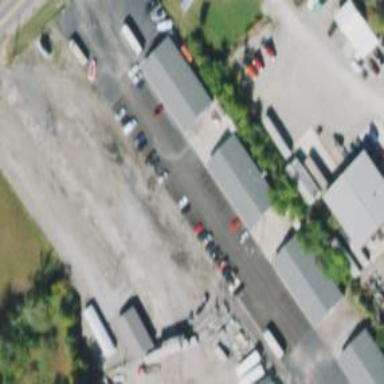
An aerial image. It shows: Retail area with car shop.